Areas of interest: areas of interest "Industry and Trade Furniture City (Zhongba Road Store)"
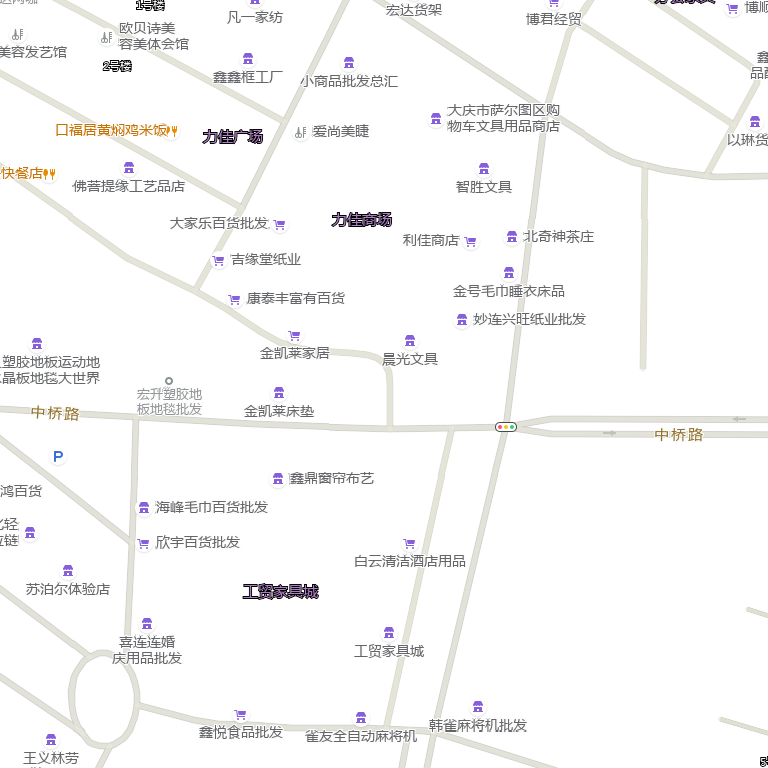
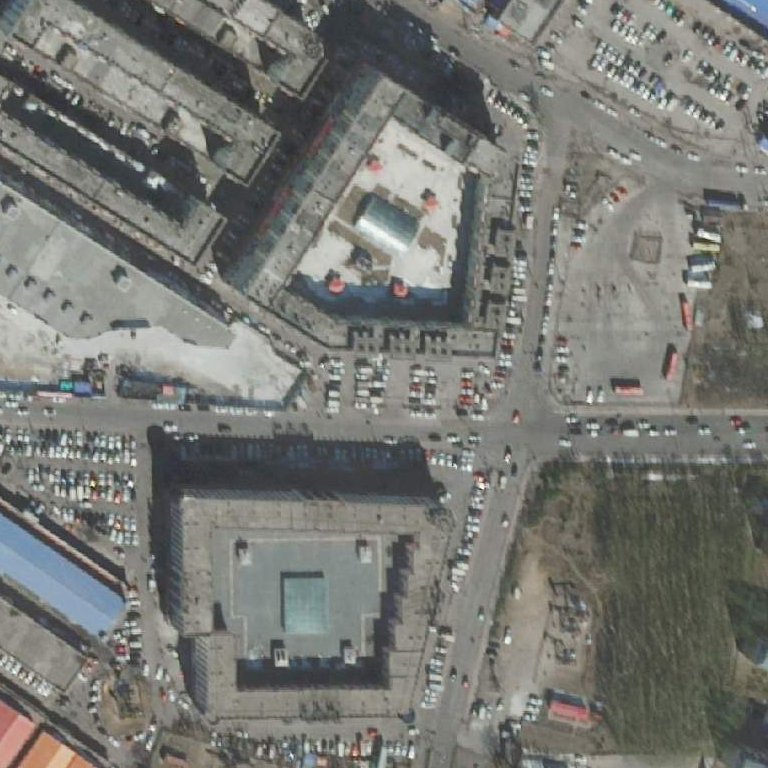